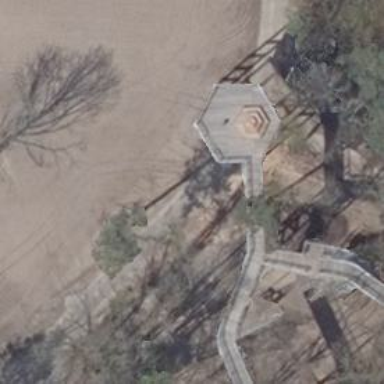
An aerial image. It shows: Boardwalk footway with beam structure bridge.